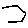
Label: hexagon